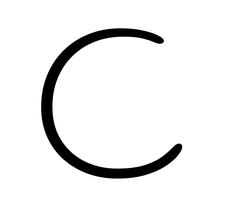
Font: Gluten_Thin